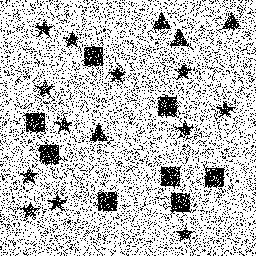
Squares: 8
Triangles: 4
Stars: 12
Total shapes: 24